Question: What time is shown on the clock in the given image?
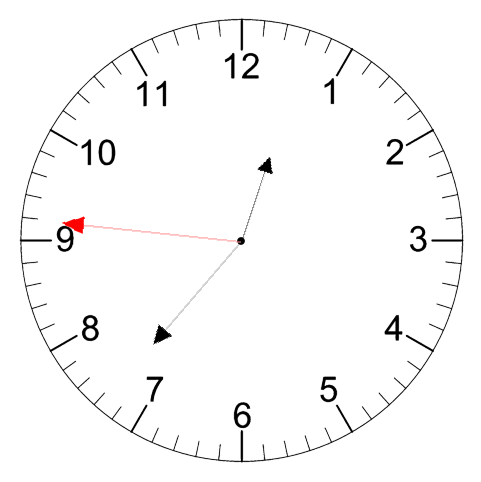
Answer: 12:36:46